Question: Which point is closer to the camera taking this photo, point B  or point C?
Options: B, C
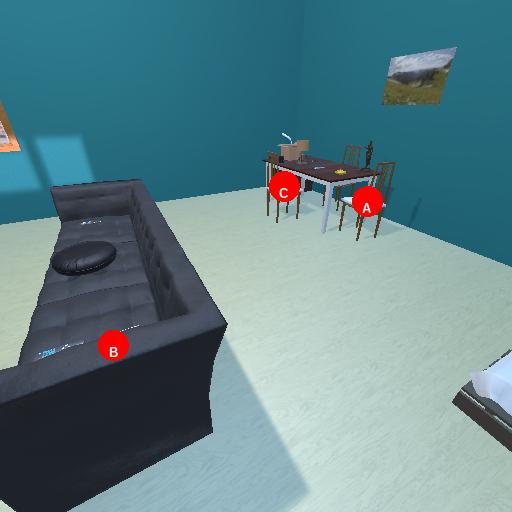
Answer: B